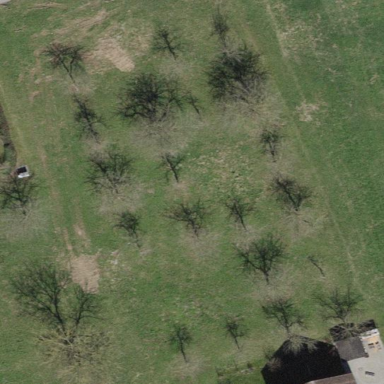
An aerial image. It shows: Orchard.